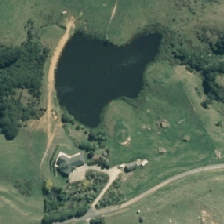
Land cover: lake_pond